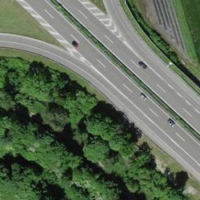
EUNIS habitat code: 57
Species observed at this site:
Anas platyrhynchos